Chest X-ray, PA view. Patient: 26 years old, sex M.
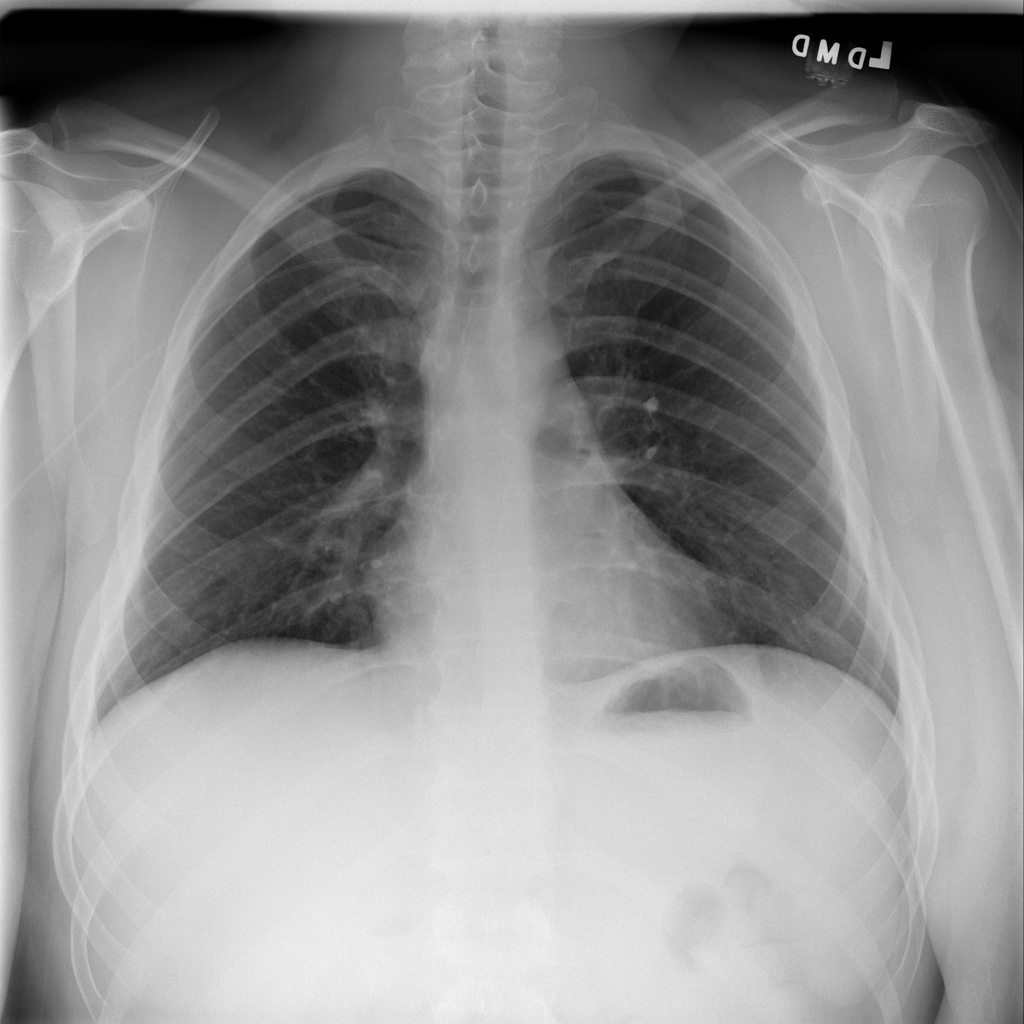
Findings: No Finding